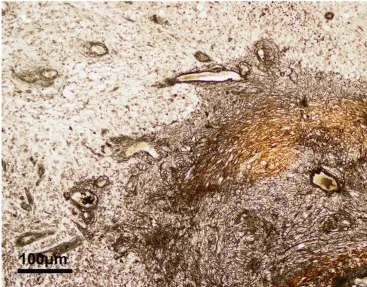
Pathology and immunohistochemistry revealing glioblastoma with a small focal area of gliosarcoma. (D) Reticulin stains (100) disclosed abundant reticular fibers within tumor cells in the sarcomatous field.
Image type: pathology (immunostaining)